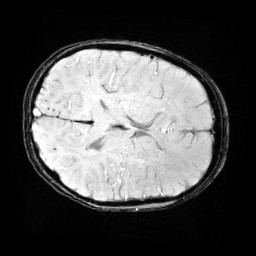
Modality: SWI
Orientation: axial
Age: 10
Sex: male
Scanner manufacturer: siemens
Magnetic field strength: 3 T
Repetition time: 0.027 s
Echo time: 0.02 s